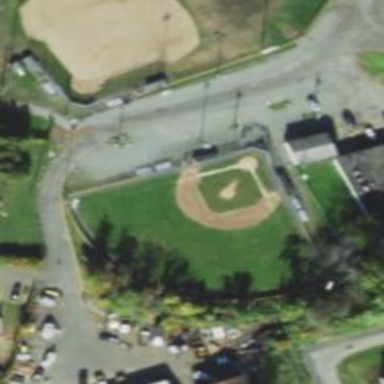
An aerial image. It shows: Baseball pitch for leisure land activities.